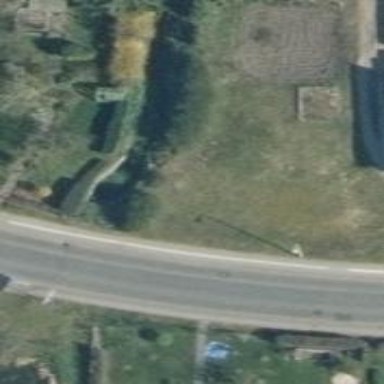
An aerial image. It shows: Culvert tunnel.